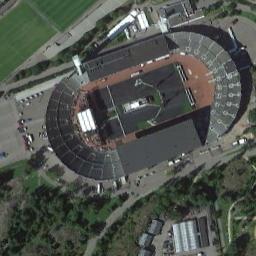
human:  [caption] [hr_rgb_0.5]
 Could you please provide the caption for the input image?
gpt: There is a green lawn on one side of this stadium .

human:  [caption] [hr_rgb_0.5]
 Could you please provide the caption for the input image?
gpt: Oval stadium next to trees, Lawns and buildings .

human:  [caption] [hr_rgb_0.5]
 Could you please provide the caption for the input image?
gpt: There are many cars near the stadium .

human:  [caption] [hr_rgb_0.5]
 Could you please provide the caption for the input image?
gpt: The stadium is on the grass next to some buildings and trees .

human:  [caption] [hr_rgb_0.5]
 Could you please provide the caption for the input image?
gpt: There are some green trees and buildings around the stadium .